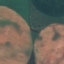
Land use / land cover: AnnualCrop